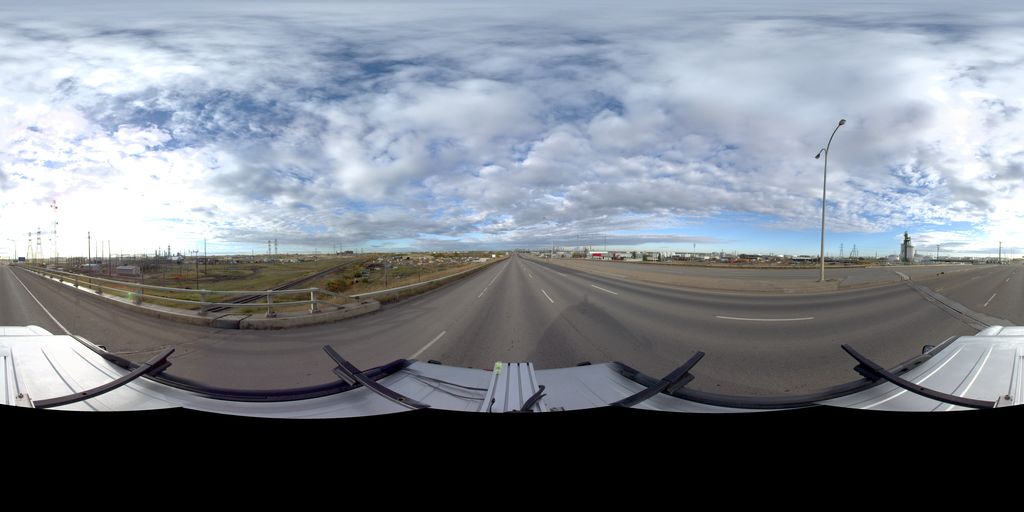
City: edmonton